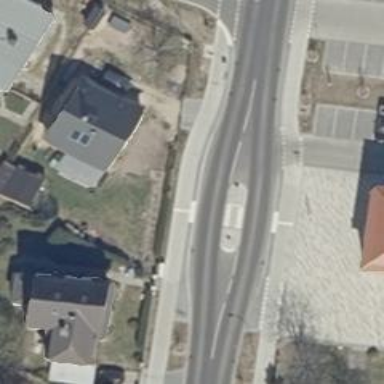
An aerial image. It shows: Tertiary road with asphalt surface. Separate sidewalks on both sides of the road.